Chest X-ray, PA view. Patient: 63 years old, sex F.
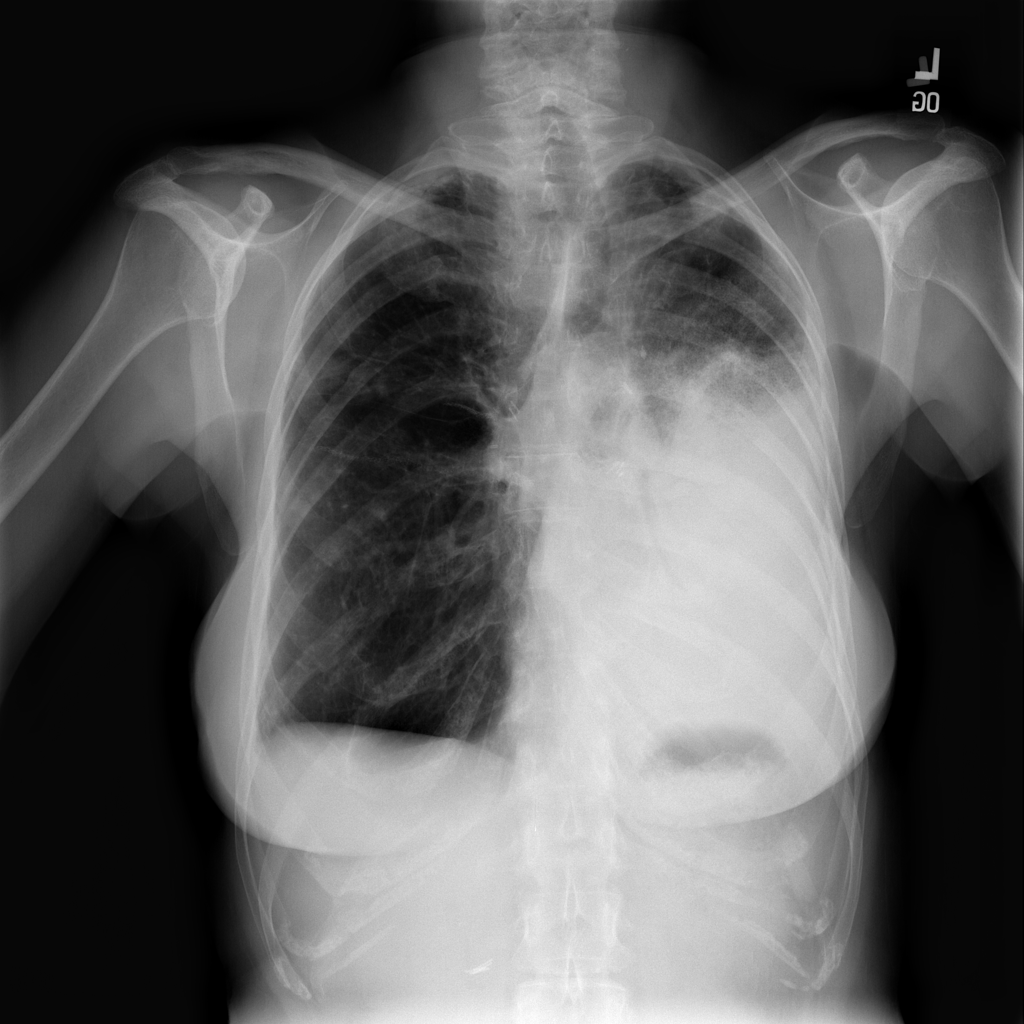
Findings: Effusion, Fibrosis, Nodule, Pleural_Thickening